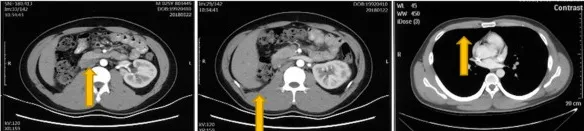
The patient had new metastatic lesions postoperatively but showed a response during immunotherapy and eventually achieved complete response (CR). (B) After 8 months of pembrolizumab treatment, the patient's abovementioned metastatic lesions were significantly reduced or even disappeared.
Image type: radiology (ct)